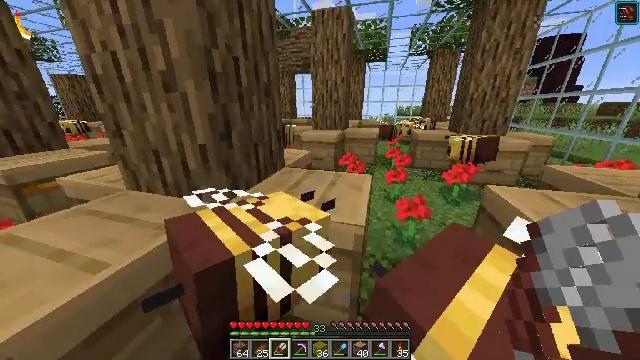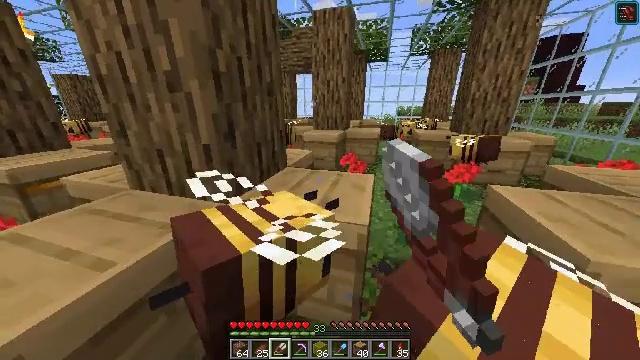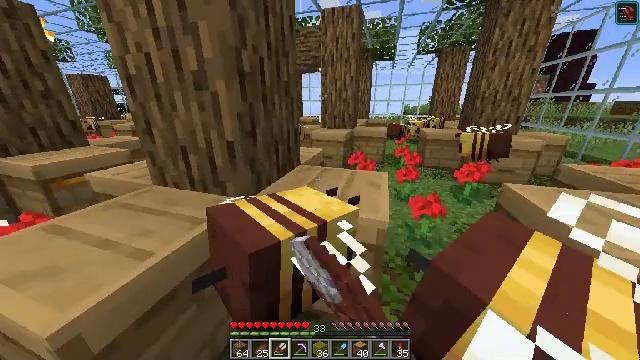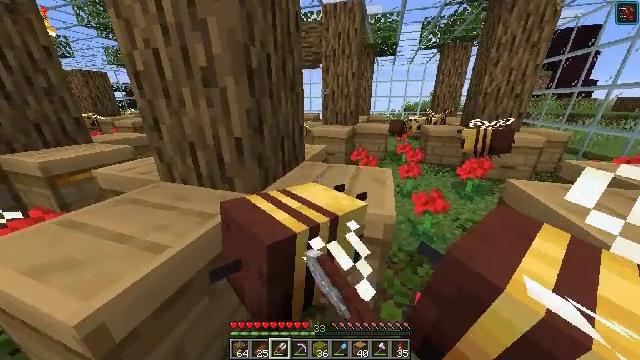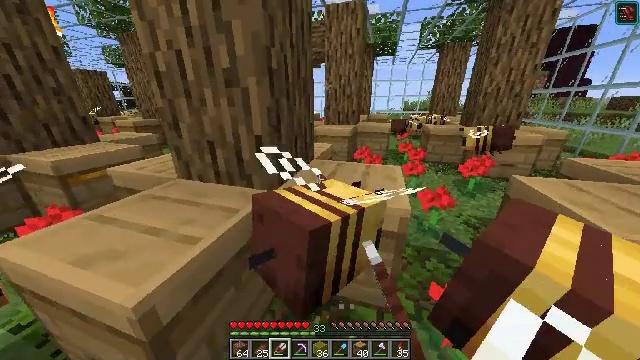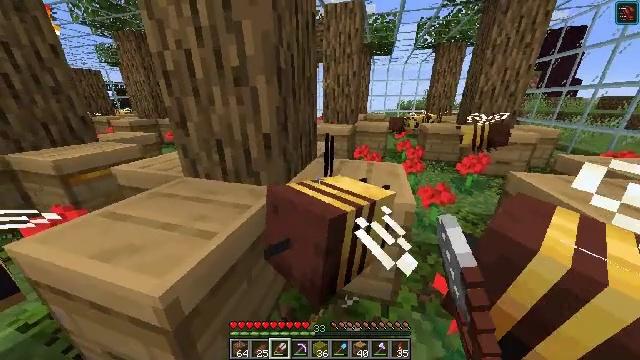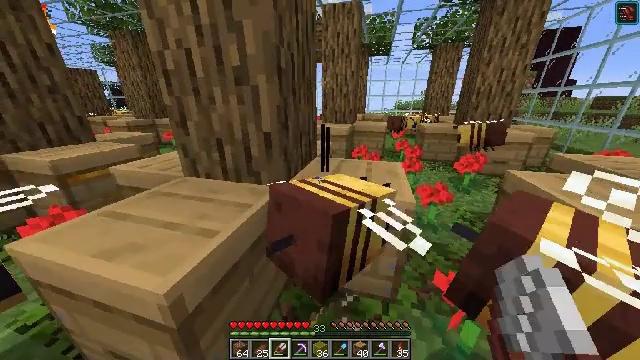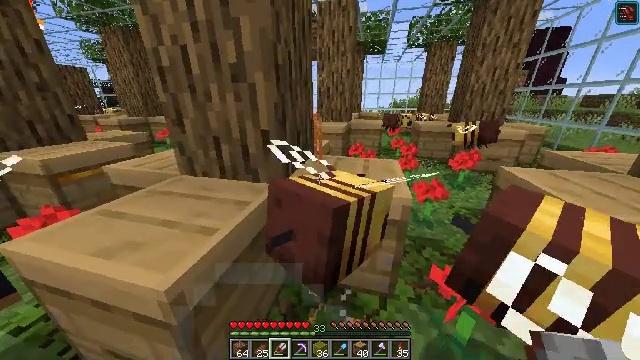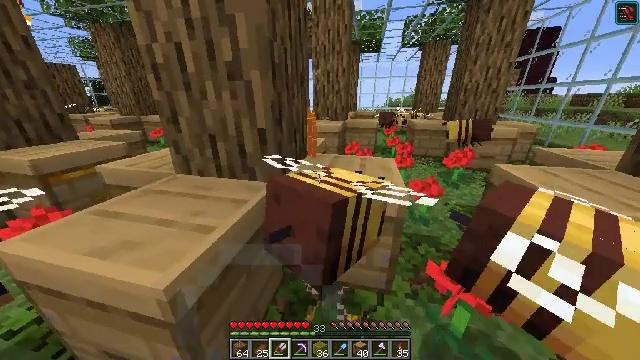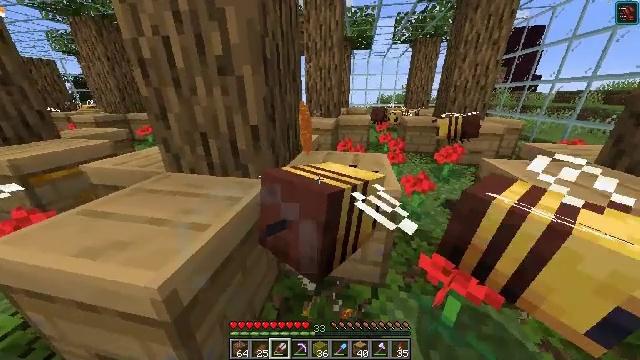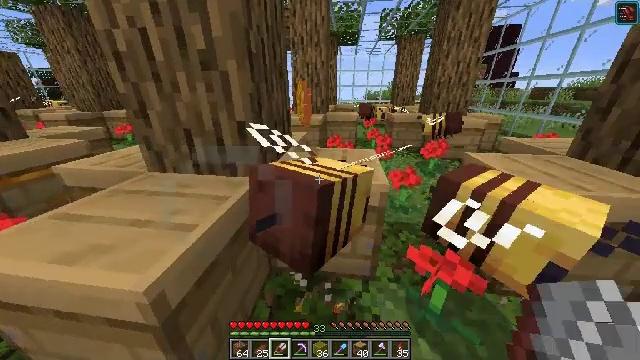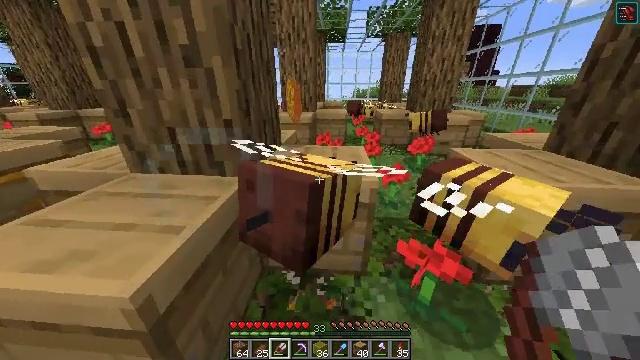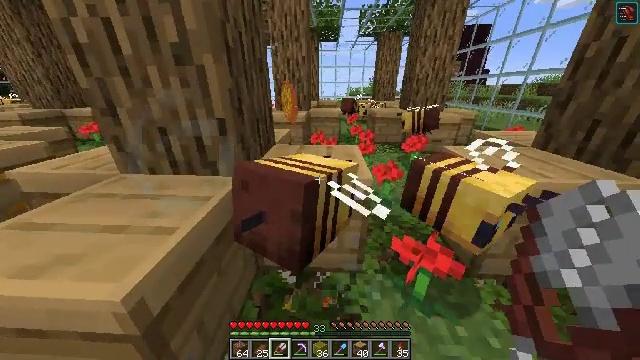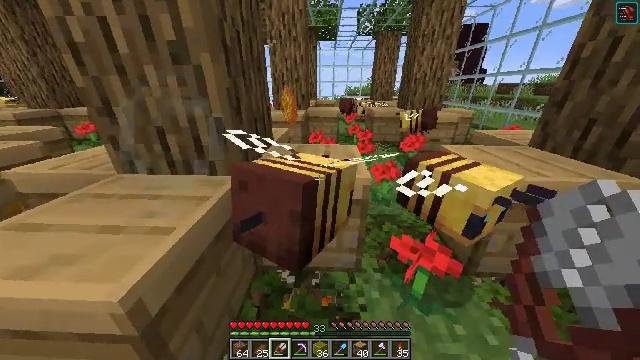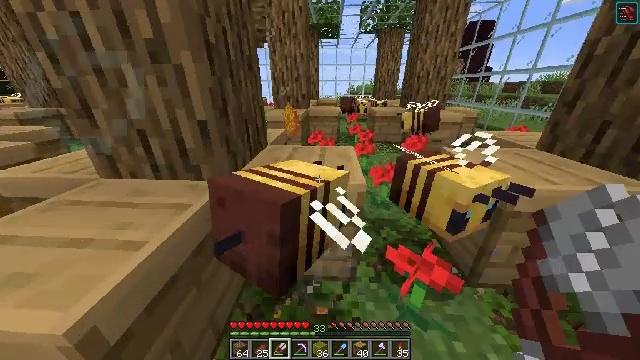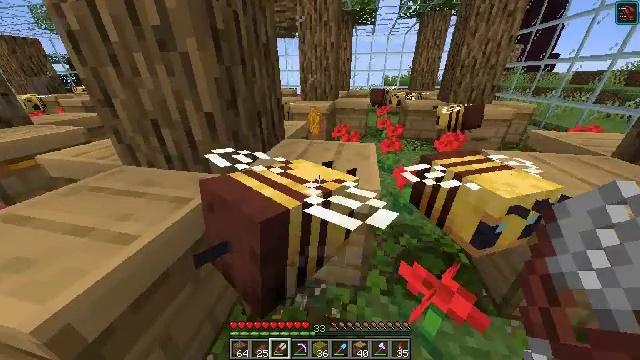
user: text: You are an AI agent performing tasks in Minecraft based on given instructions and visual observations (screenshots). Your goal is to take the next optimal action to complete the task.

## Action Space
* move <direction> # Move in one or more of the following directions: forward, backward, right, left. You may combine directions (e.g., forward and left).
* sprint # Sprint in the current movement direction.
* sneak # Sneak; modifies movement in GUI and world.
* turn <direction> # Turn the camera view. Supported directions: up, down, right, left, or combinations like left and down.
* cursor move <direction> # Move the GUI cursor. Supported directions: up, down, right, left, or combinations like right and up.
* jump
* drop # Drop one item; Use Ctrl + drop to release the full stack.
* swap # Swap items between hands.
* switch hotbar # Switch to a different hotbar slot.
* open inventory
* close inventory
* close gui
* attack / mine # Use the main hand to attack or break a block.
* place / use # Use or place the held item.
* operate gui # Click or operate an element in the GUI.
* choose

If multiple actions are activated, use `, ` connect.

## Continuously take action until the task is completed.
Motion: motion action
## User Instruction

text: Use 4 honeycombs to craft a honeycomb block.
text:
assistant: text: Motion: attack / mine and use / place
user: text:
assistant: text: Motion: turn left, attack / mine and use / place
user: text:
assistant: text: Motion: attack / mine
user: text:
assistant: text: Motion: attack / mine
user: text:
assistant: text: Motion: turn right, attack / mine
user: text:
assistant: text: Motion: attack / mine
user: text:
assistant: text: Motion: turn right, attack / mine
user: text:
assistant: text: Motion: turn right, attack / mine
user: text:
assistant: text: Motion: turn right, attack / mine
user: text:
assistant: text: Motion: turn right, attack / mine
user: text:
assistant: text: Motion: turn right, attack / mine
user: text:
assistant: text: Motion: turn right, attack / mine
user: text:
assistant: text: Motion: attack / mine
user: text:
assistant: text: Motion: move forward and move right, attack / mine
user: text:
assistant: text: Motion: move forward and move right, turn left and down, attack / mine
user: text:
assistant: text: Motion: move forward and move right, turn left and down, attack / mine
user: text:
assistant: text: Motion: move forward and move right, turn left, attack / mine
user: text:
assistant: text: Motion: move forward and move right, turn left, attack / mine
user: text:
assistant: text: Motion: move forward and move right, turn left, attack / mine
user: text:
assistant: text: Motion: move forward and move right, turn left, attack / mine
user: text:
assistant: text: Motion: move forward and move right, turn left, attack / mine
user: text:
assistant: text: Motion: move forward and move right, turn left, attack / mine
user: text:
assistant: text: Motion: move forward and move right, turn left, attack / mine
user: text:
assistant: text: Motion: move forward and move right, turn left, attack / mine
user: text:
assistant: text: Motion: move forward and move right, turn left, attack / mine
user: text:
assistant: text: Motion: move forward and move right, turn left, attack / mine
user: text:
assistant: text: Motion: move forward and move right, turn left, attack / mine
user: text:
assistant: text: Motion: move forward and move right, turn left, attack / mine
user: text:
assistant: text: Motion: move forward and move right, turn left, attack / mine
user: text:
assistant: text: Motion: move forward and move right, turn left, attack / mine